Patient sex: M
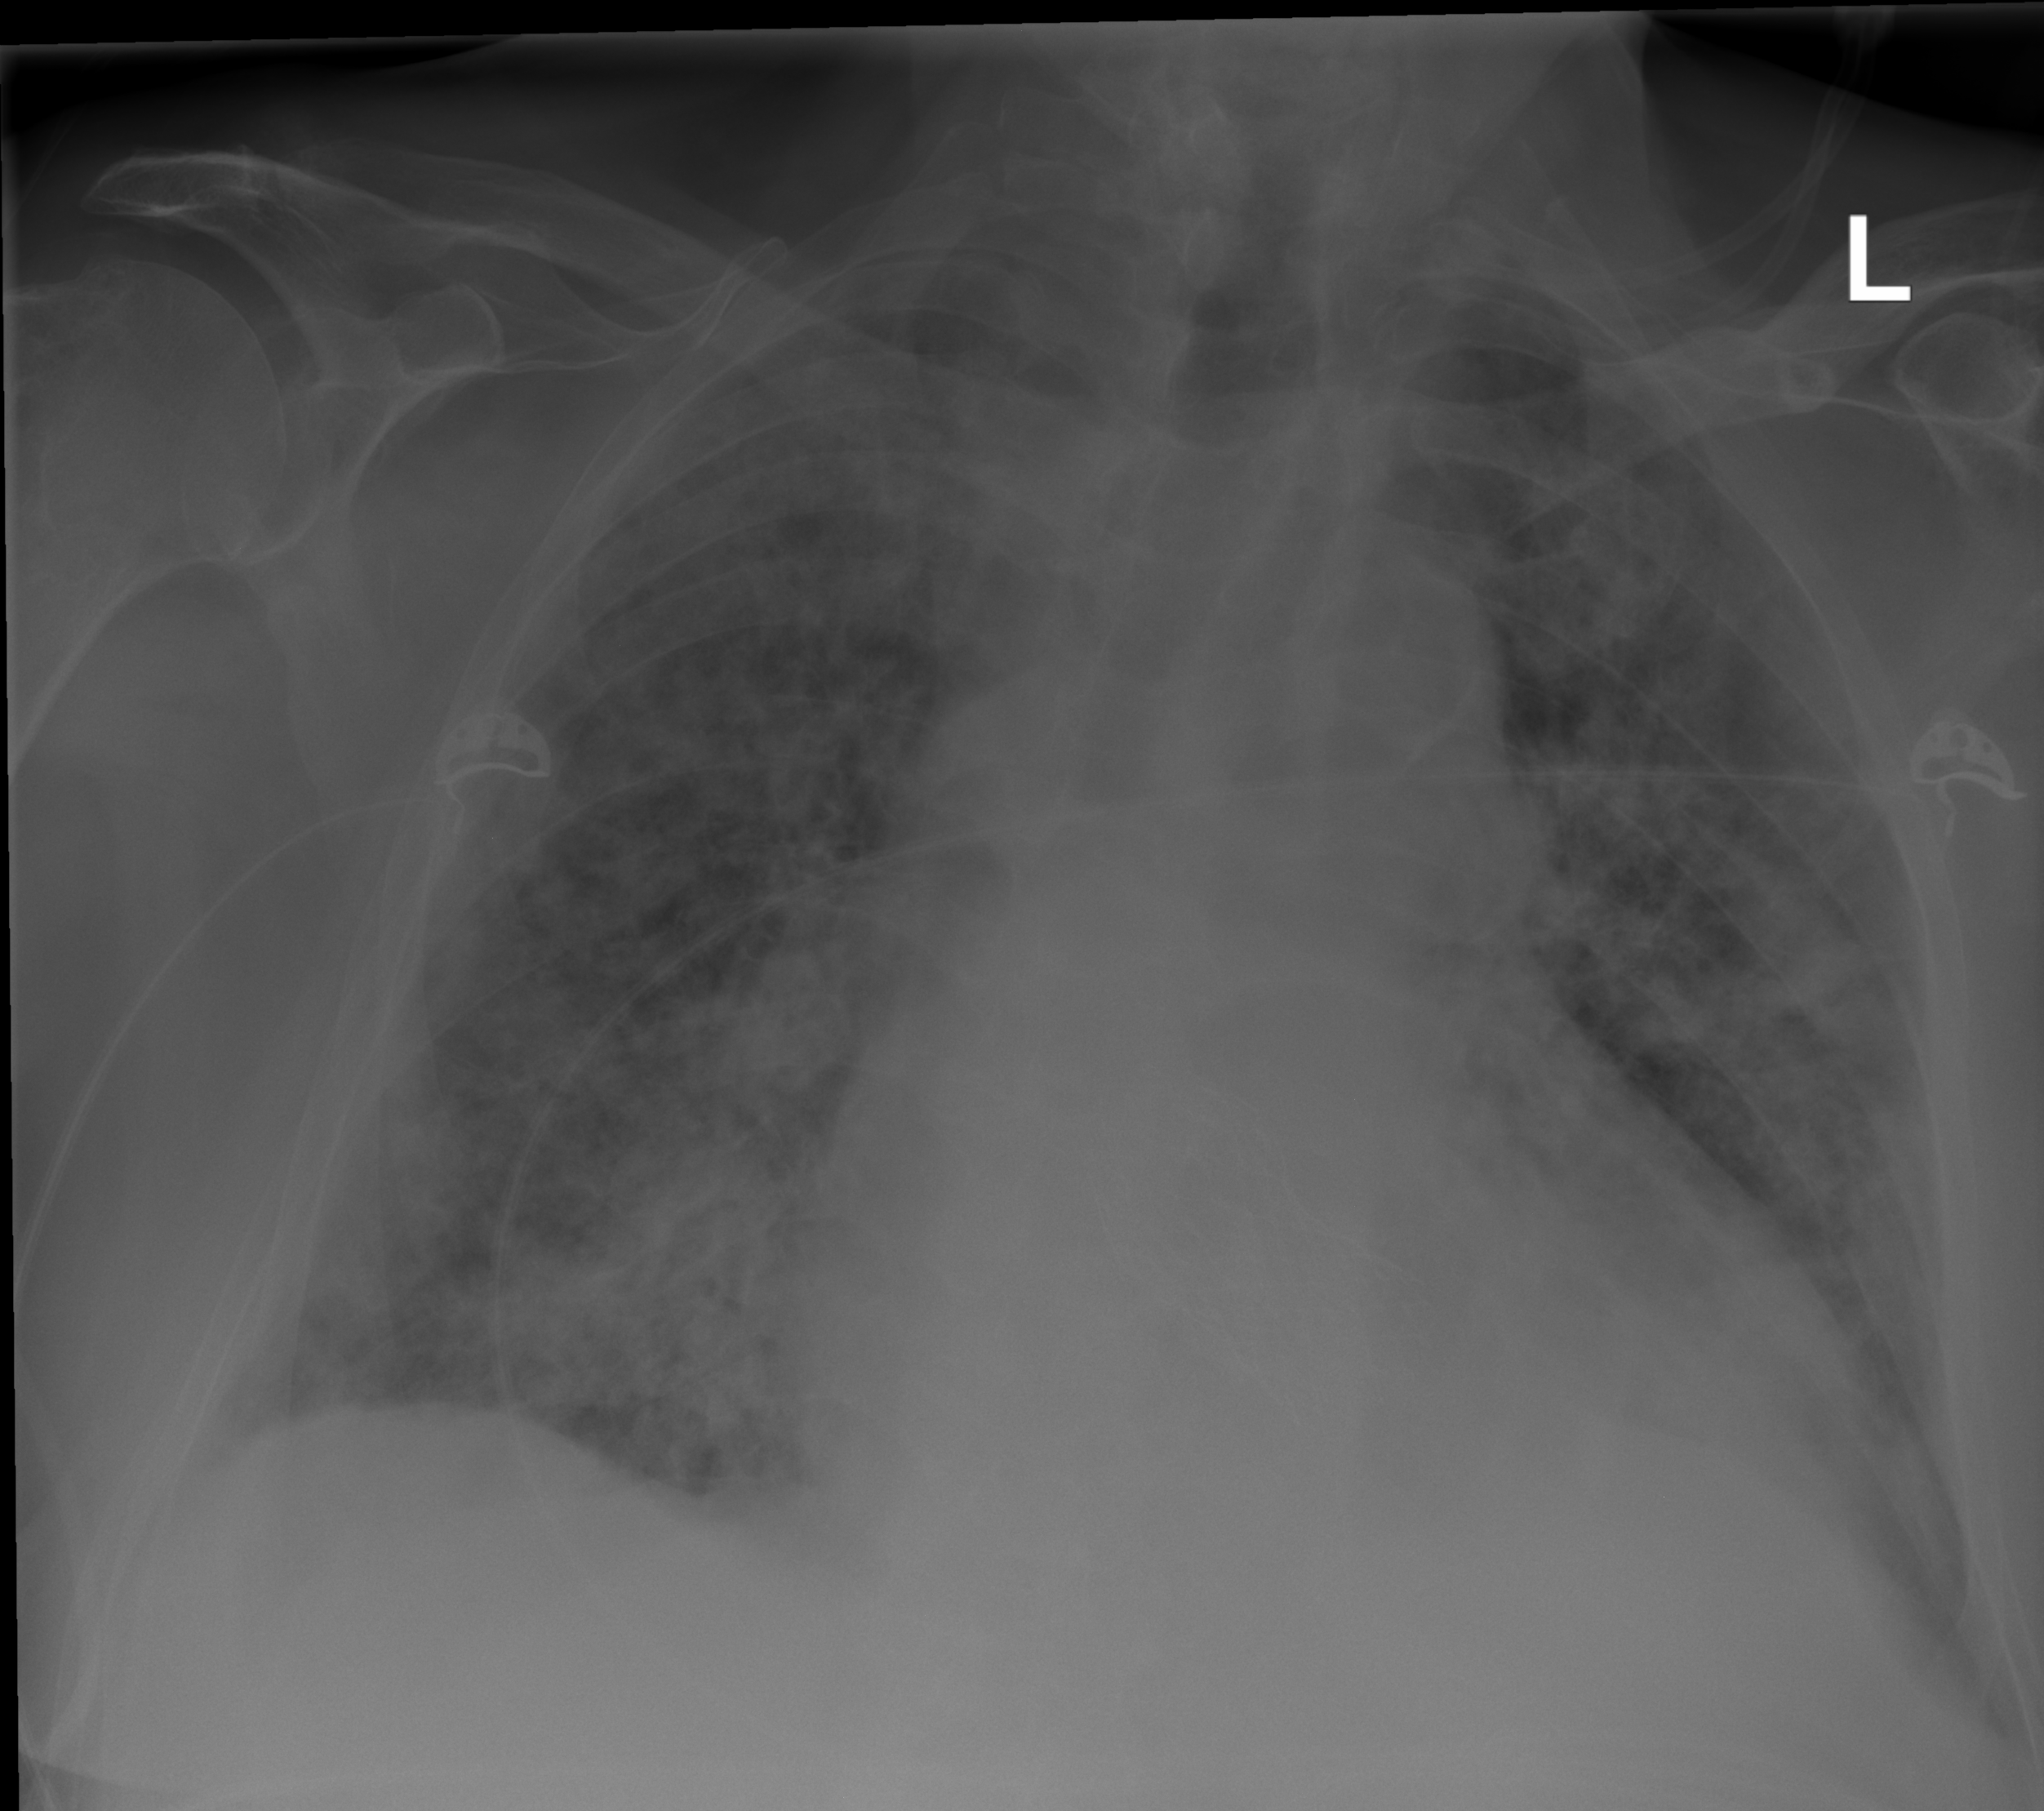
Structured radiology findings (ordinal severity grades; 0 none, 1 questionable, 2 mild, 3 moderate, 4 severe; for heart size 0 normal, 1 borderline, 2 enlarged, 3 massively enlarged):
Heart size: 2
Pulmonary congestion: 2
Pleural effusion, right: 0
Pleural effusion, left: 0
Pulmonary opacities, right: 4
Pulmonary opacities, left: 3
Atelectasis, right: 2
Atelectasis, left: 2